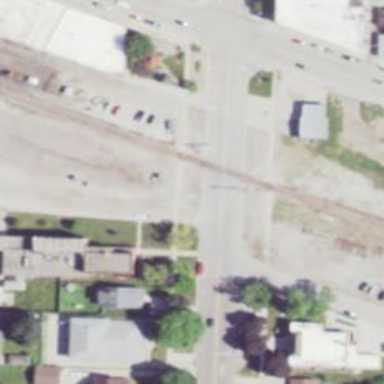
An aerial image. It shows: Railway level crossing.